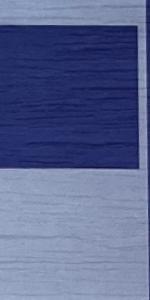
Label: Empty